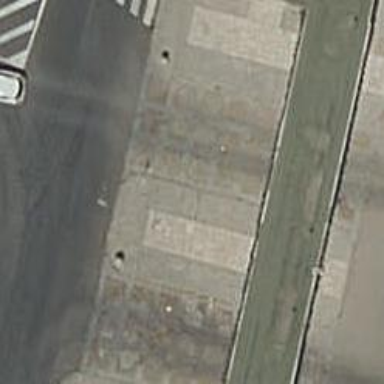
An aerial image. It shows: Unmarked footway made of paving stones.